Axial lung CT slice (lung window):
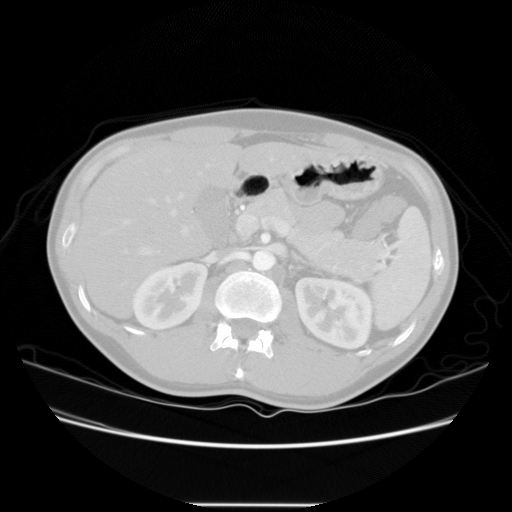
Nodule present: no